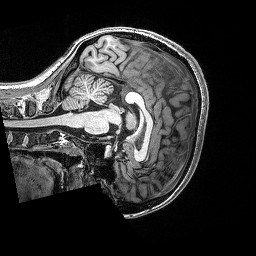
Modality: T1w
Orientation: sagittal
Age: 21
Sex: female
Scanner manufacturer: siemens
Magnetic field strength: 3 T
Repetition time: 2.53 s
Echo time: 0.0033 s